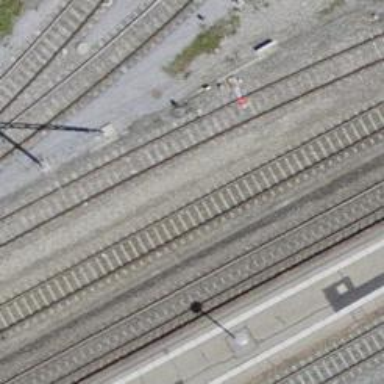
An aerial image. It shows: Rail siding with electrified tracks using contact line.